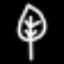
Label: leaf